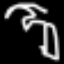
Label: palm tree